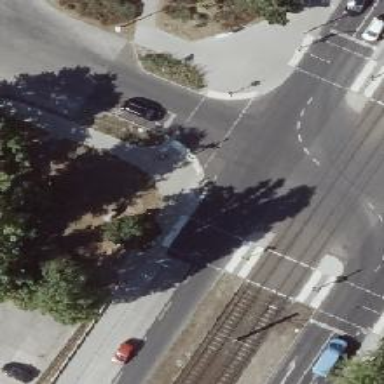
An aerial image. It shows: Secondary road with asphalt surface and lane markings.